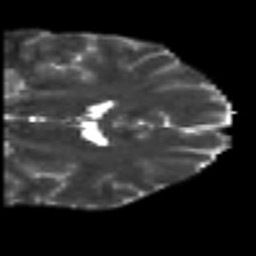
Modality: T2w
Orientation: coronal
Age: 19
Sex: male
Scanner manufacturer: siemens
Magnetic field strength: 3 T
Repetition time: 7 s
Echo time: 0.0926 s